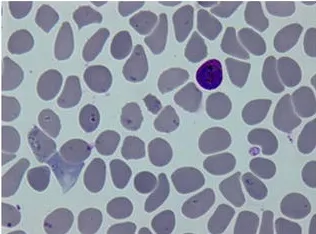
Microphotographs of giemsa-stained thin blood films of the patient viewed under 1000 x. Magnification. C, d Gametocyte.
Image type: pathology (giemsa)